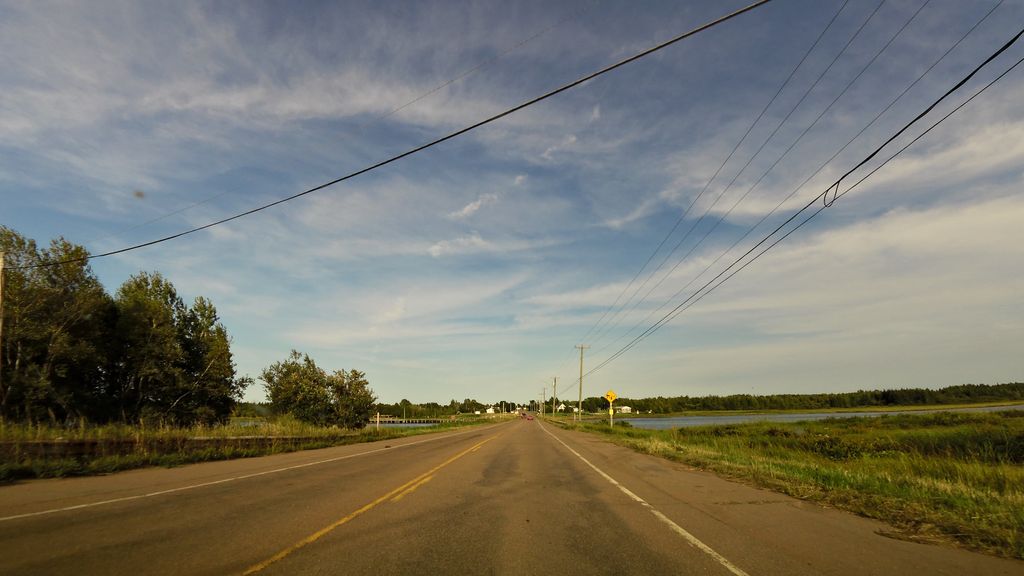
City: charlottetown